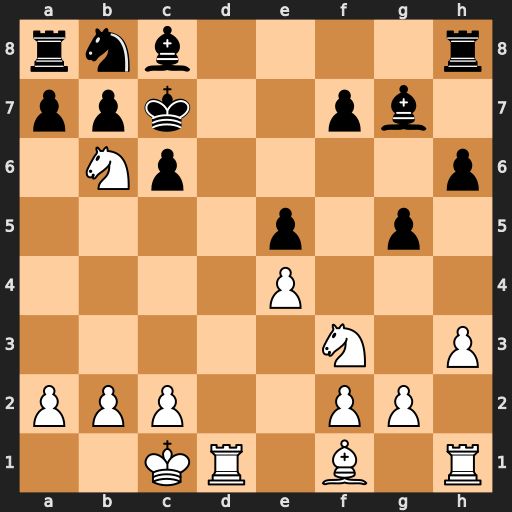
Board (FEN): rnb4r/ppk2pb1/1Np4p/4p1p1/4P3/5N1P/PPP2PP1/2KR1B1R
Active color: w
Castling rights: -
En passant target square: -
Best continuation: Nxa8#